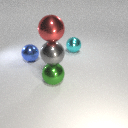
large green metal sphere to the right of large blue metal sphere